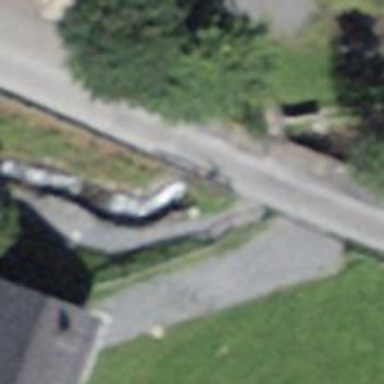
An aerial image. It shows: There is tunnel.